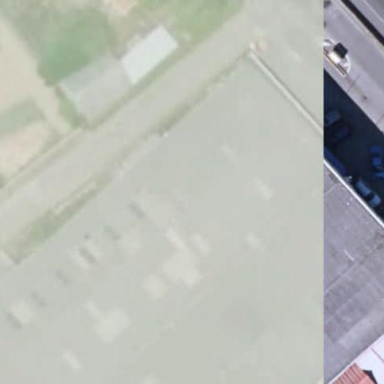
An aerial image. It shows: Car repair shop located in building.